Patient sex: M
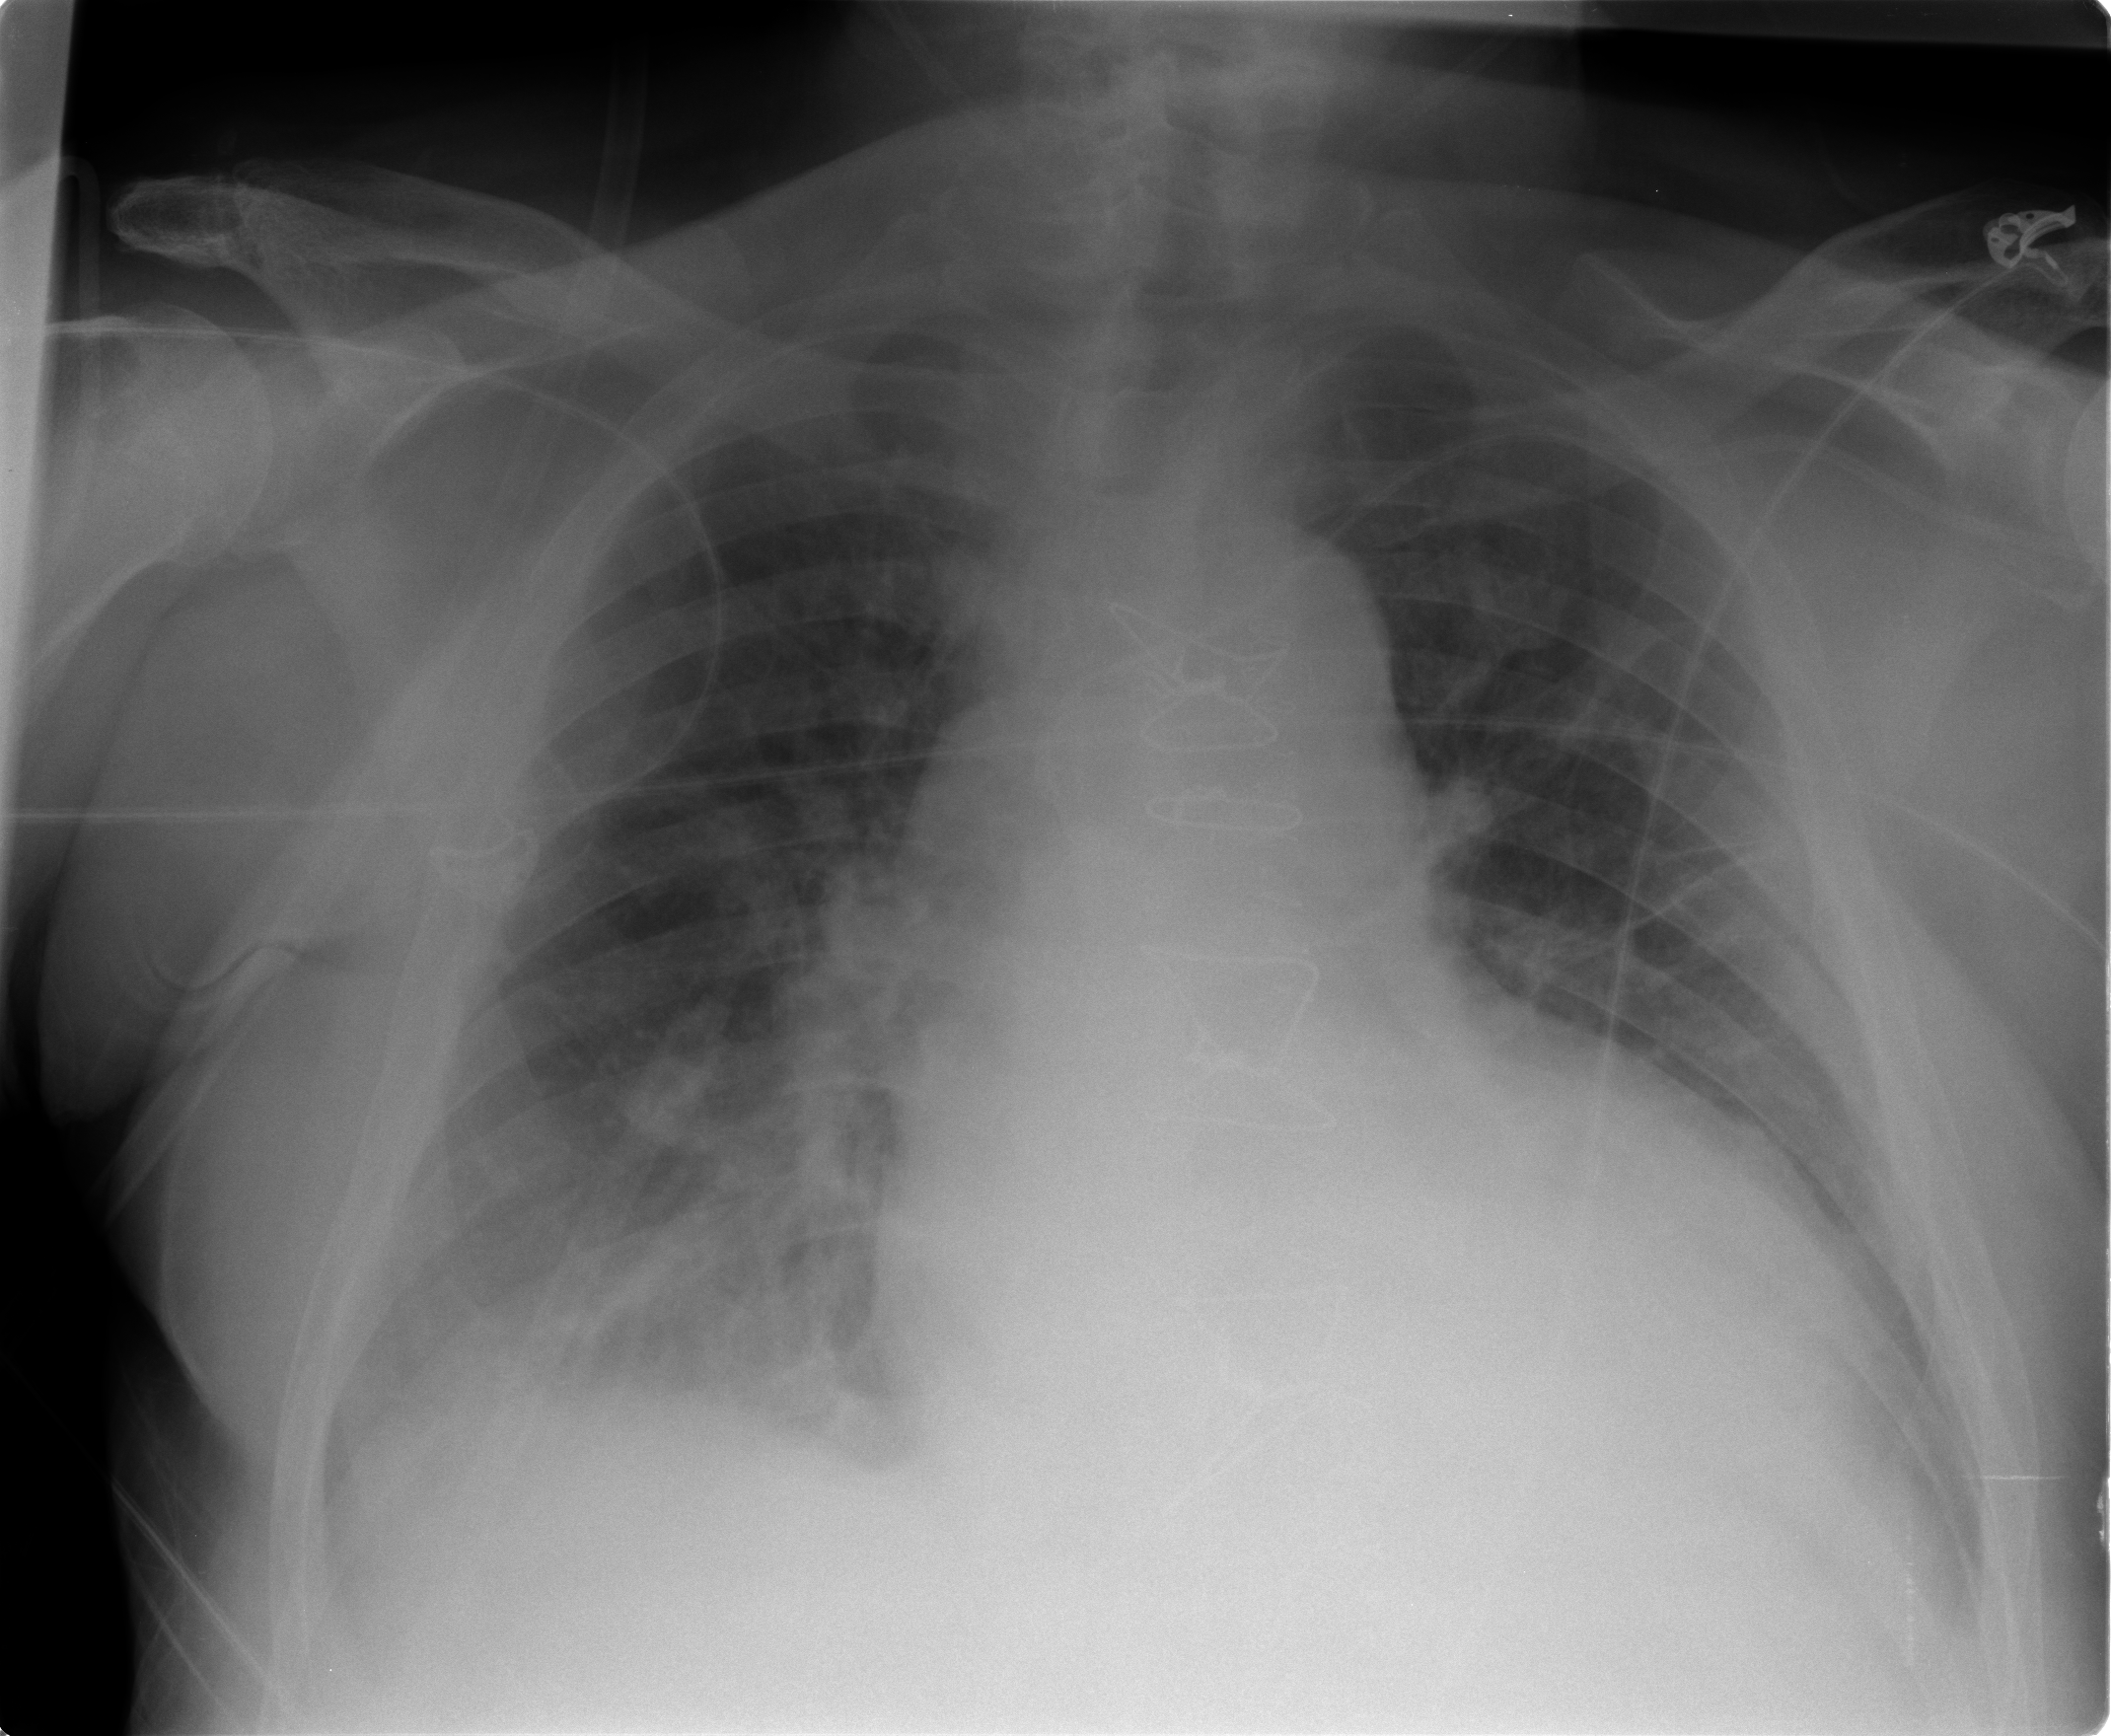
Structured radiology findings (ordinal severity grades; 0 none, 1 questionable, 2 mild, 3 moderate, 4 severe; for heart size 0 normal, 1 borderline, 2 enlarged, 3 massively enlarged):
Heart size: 2
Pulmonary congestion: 1
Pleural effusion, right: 2
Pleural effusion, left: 1
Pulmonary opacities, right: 2
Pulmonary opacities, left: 1
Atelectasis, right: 1
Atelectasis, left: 1